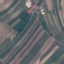
Land use / land cover: PermanentCrop